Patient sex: F
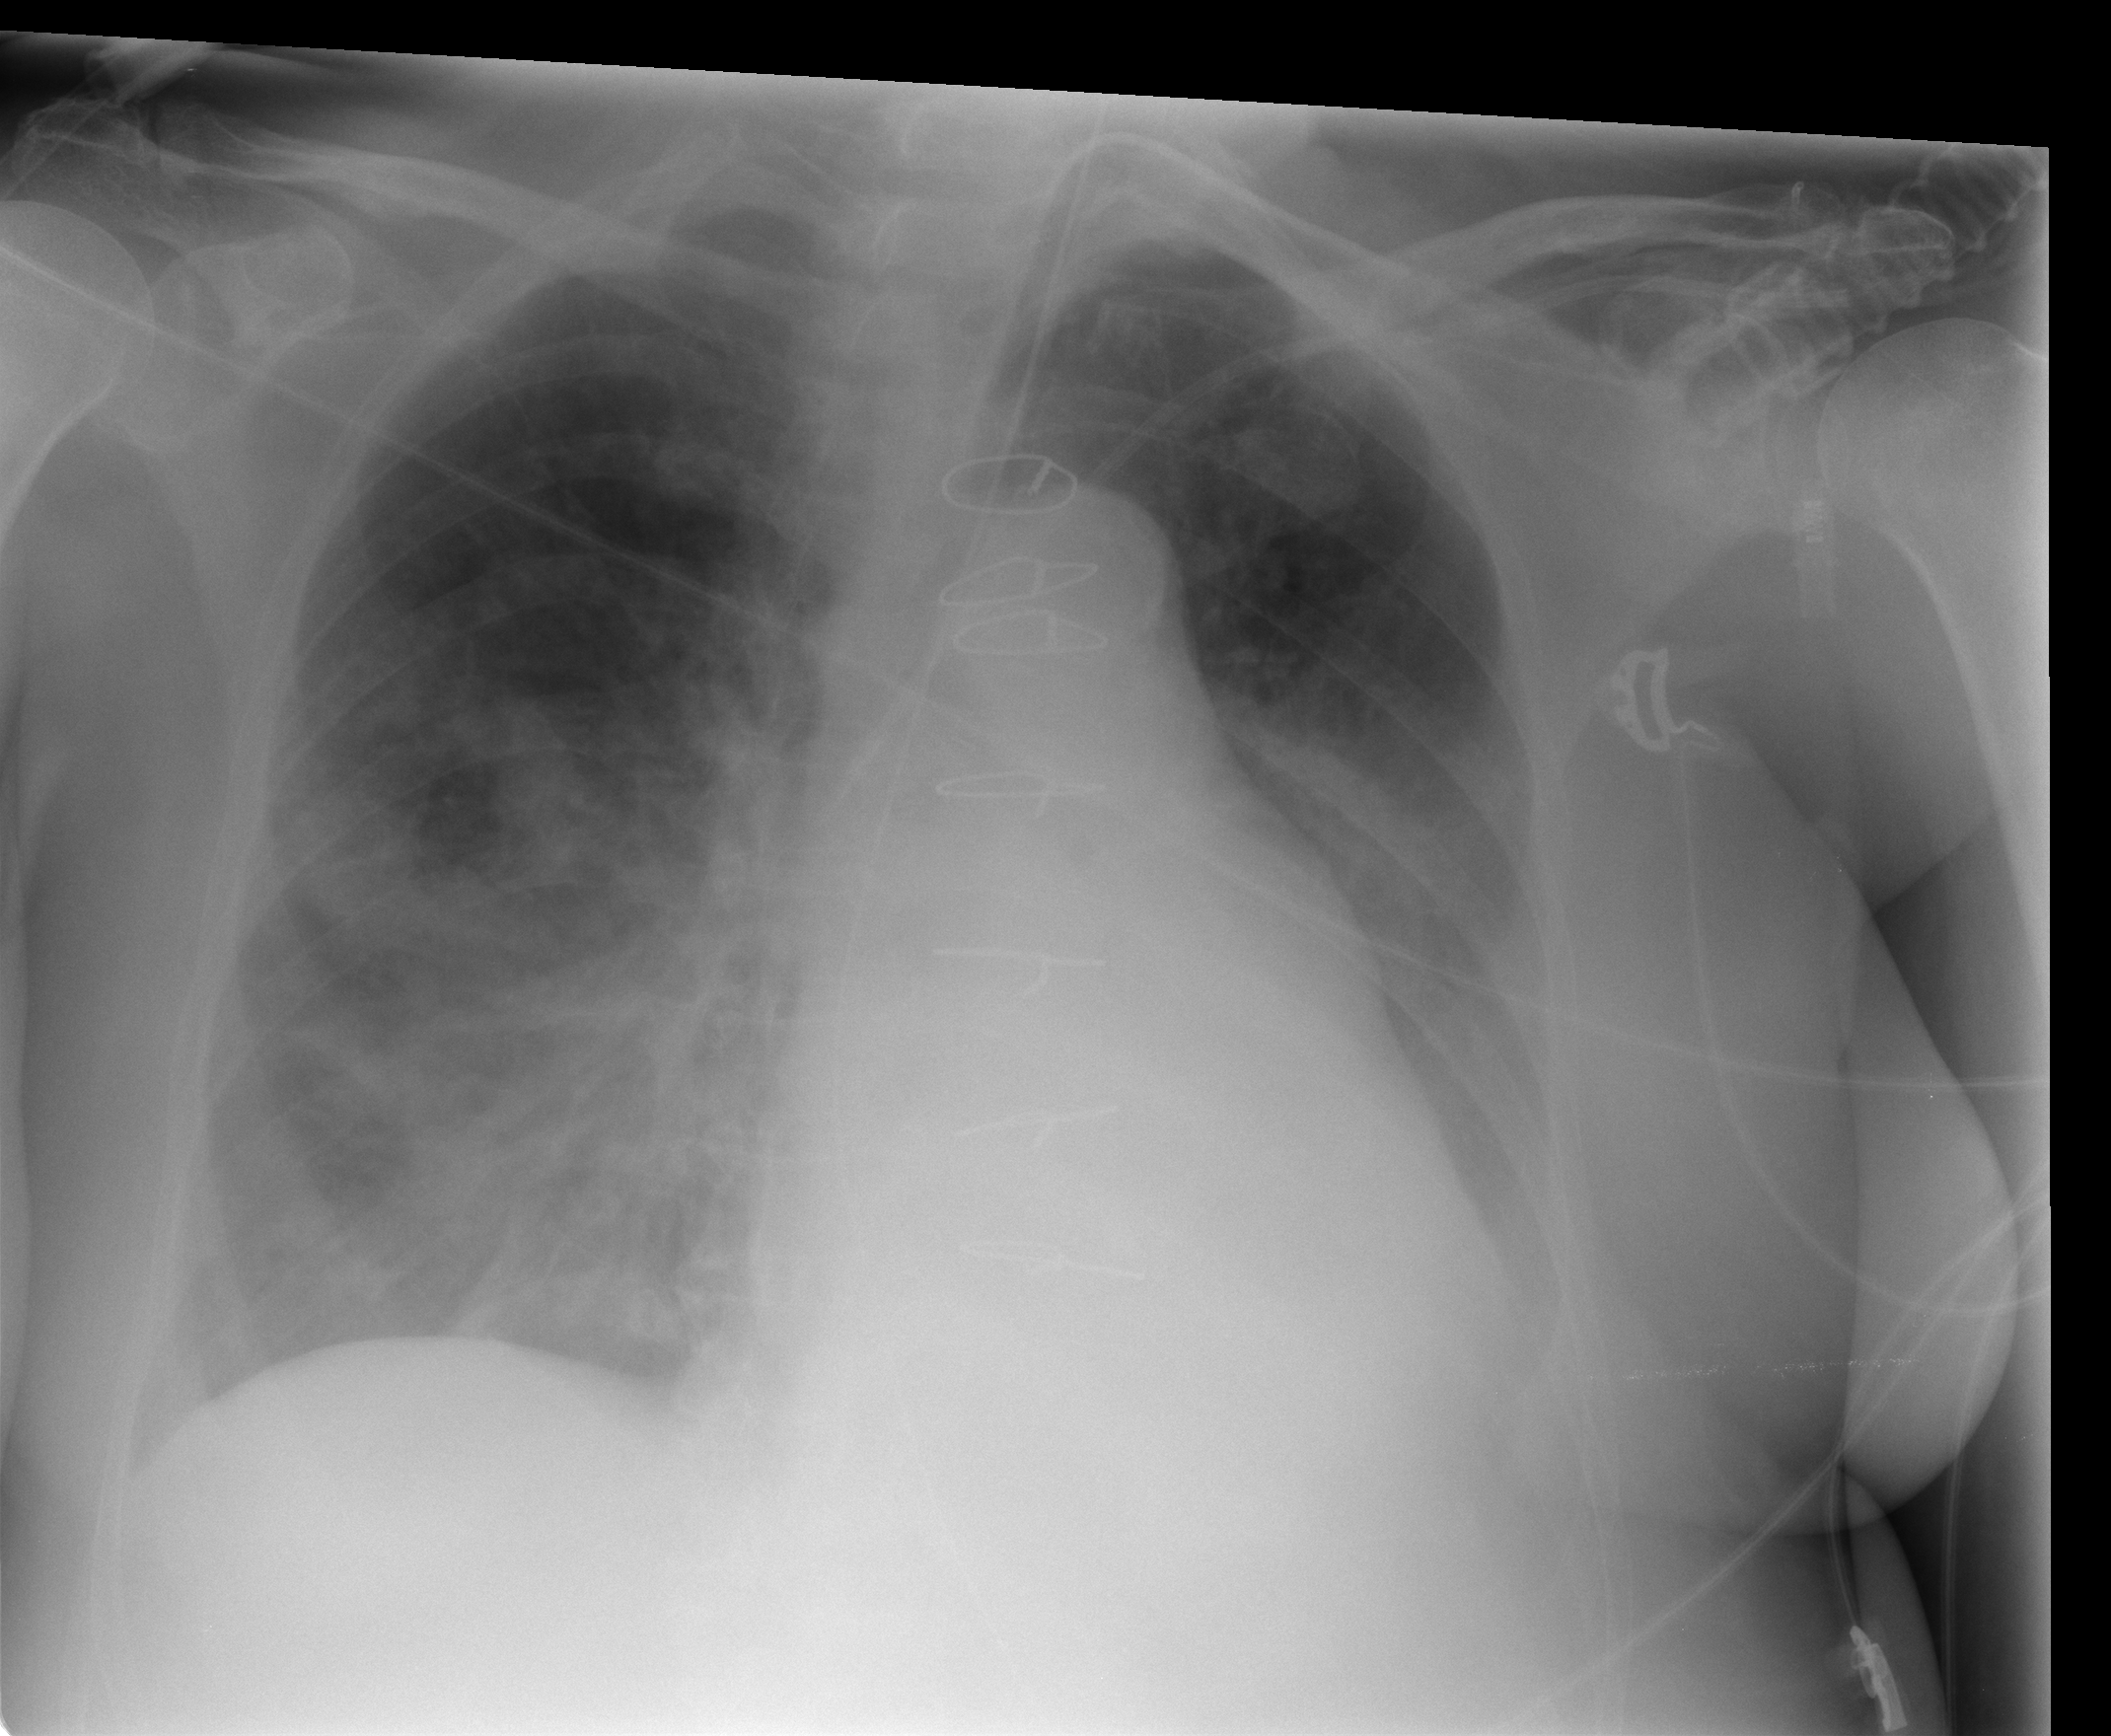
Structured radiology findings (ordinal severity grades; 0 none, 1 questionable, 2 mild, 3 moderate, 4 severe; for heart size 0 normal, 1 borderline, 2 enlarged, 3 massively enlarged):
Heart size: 2
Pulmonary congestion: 0
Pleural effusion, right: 2
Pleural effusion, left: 2
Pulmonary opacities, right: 2
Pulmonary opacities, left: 0
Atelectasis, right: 2
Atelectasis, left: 2